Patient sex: M
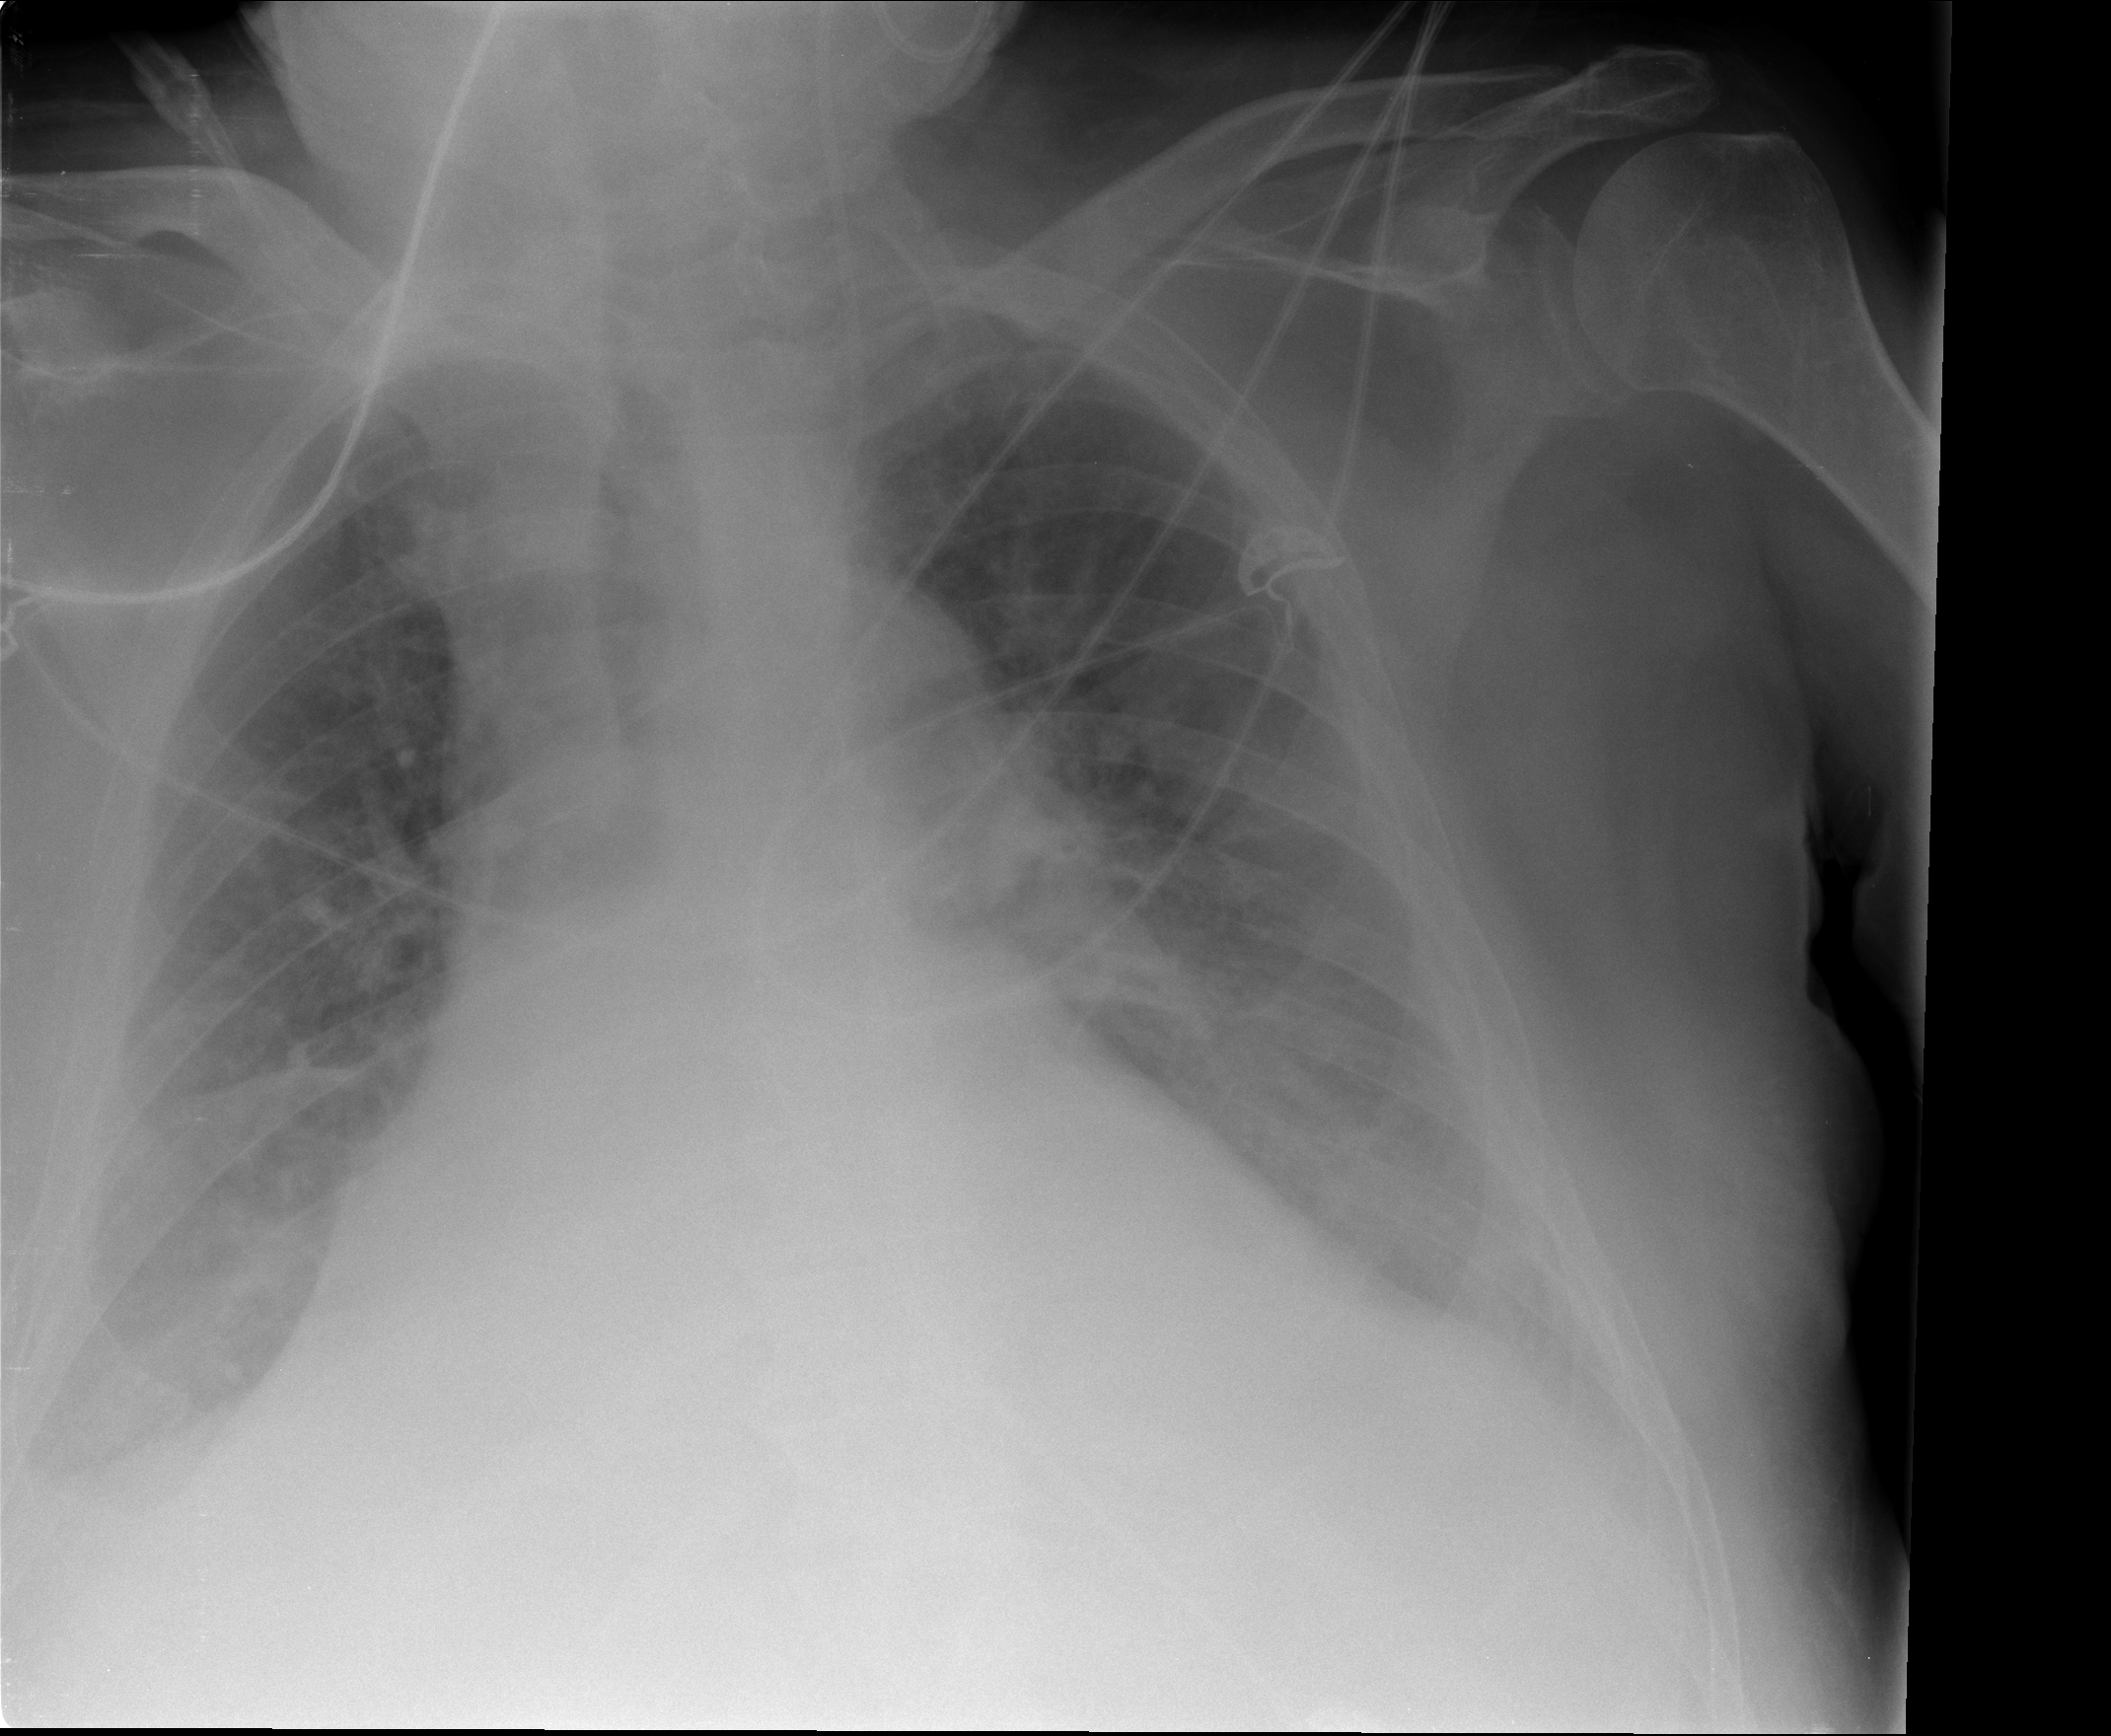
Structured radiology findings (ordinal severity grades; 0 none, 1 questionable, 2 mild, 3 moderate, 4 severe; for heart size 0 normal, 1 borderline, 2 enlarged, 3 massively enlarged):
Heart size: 2
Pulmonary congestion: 2
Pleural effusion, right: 2
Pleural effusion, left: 2
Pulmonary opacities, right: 1
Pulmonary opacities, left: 1
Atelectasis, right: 2
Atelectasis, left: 2